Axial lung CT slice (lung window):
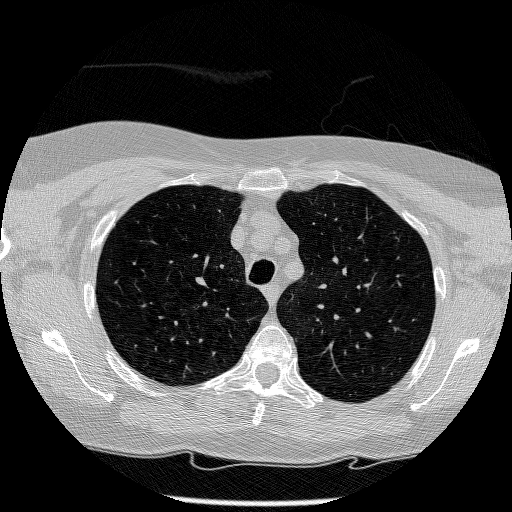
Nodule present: no